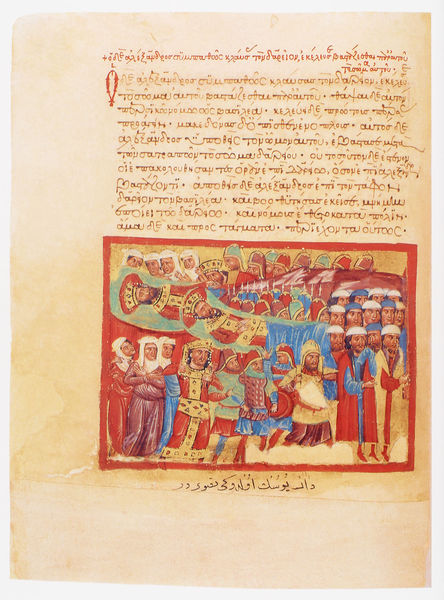
Titel: Der griechische Alexanderroman
Institution: Venedig, Hellenic Institute Codex Gr. 5
Schlagwörter: berg, blau, wasser, frauen, grün, männer, szene, rot, malerei, menge, rahmen, tot, bild, gold, personen, krone, schrift, liegen, lila, könig, soldaten, buch, seite, text, uniform, volk, helm, ritter, buchseite, helme, arabisch, beerdigung, priester, zeilen, illsutration, kronen, nonnen, buchmalerei, alexander, inkunabel, trauerzug, alexanderroman, buchmelerei, nehandschrfit